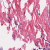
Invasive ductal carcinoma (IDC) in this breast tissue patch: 0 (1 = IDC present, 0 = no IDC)